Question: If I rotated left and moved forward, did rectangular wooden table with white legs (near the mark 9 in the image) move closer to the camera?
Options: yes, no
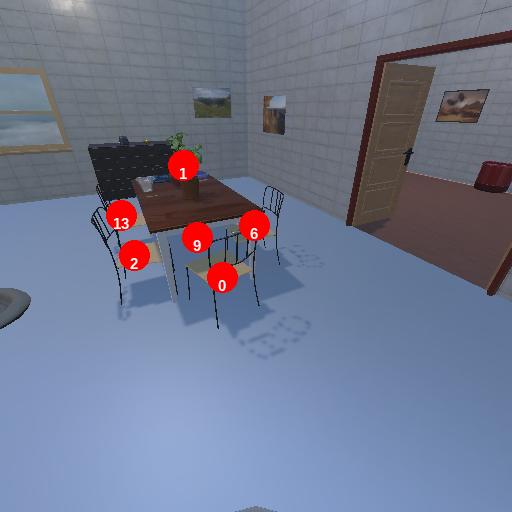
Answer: yes